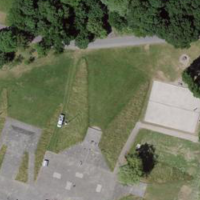
EUNIS habitat code: 53
Species observed at this site:
Malva sylvestris
Aesculus hippocastanum